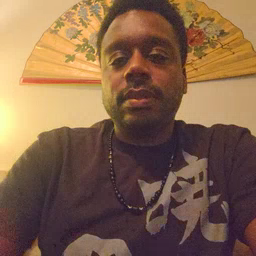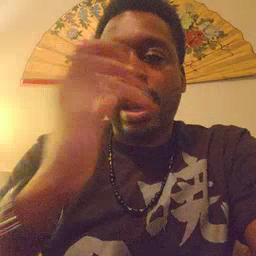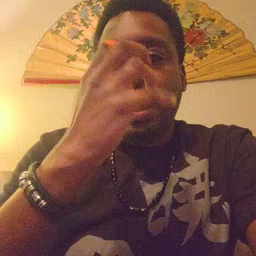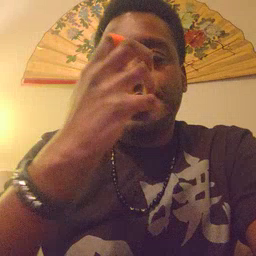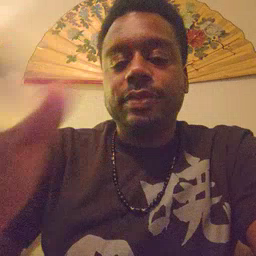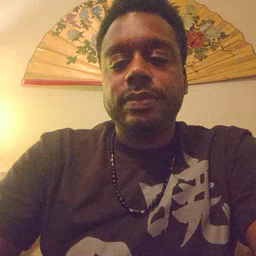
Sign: clown